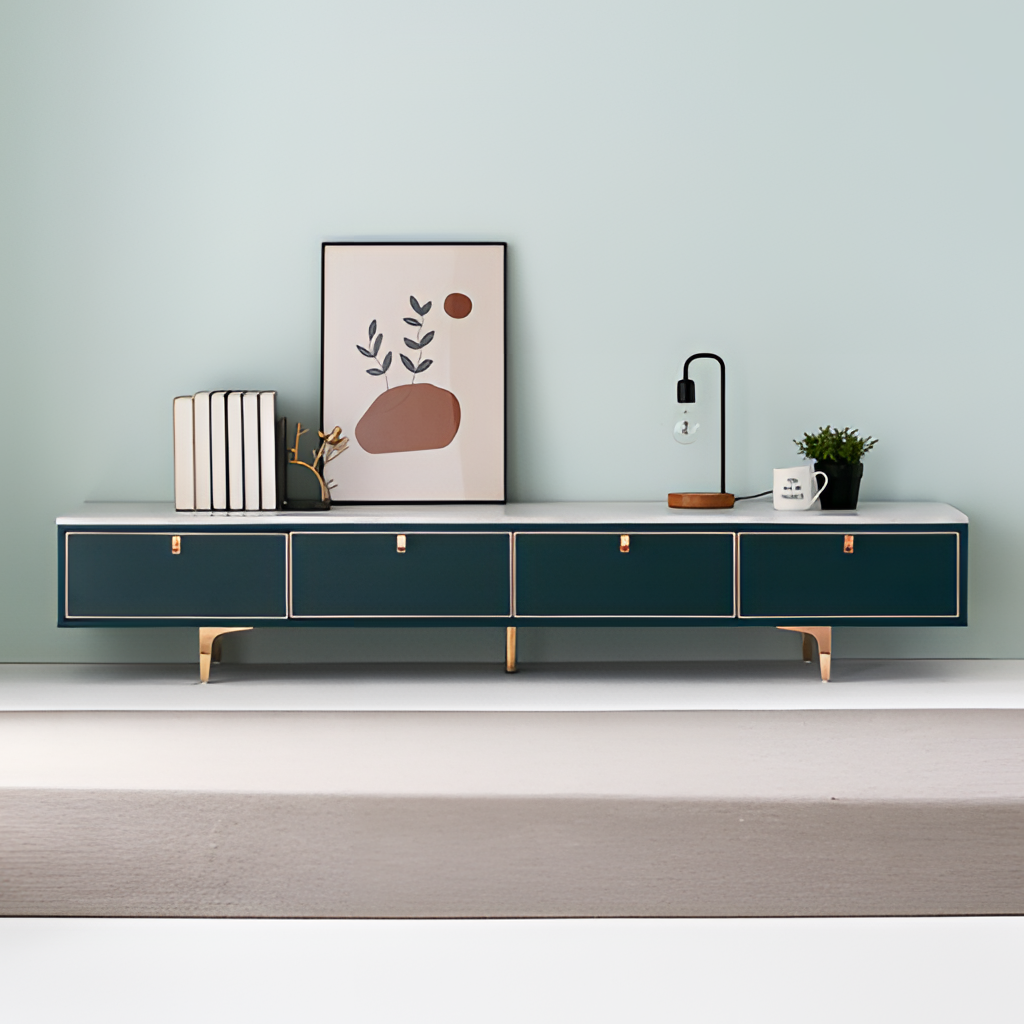
wood console, living room, green paint wallpaper, with solid pattern, modern, wood flooring, with plank pattern